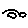
Label: car